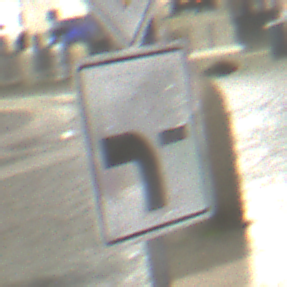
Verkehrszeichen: VerlaufVorfahrtsstrasse6
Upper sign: Vorfahrtsstrasse
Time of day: Night
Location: Outdoor (Urban)
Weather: PartlyCloudy
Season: NotSpecified
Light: Artificial